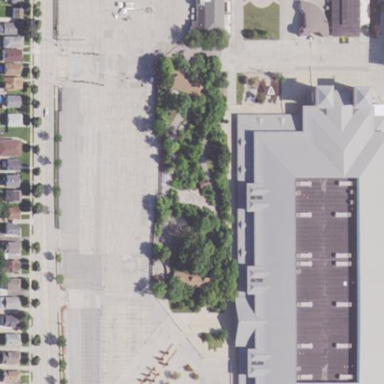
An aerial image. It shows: Exhibition centre building.